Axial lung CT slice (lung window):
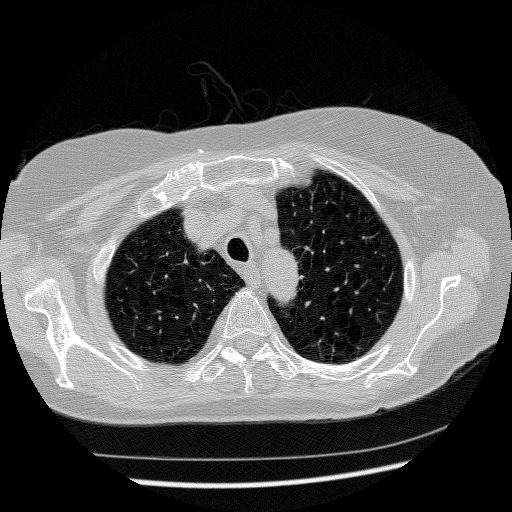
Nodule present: no